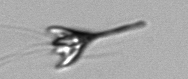
Label: Pyramimonas_longicauda